Question: As per the threads <URL>
and <URL>
SOLR 4.x supports join across multiple cores. We tried it and its not giving any response.
Details are as follows:
Two cores:
1. proposition { stockitemid , name }
2. stocks { mc , counts }
Here "mc" references "stockitemid"
My query:
{!join from=mc to=stockitemid fromIndex=stocks}
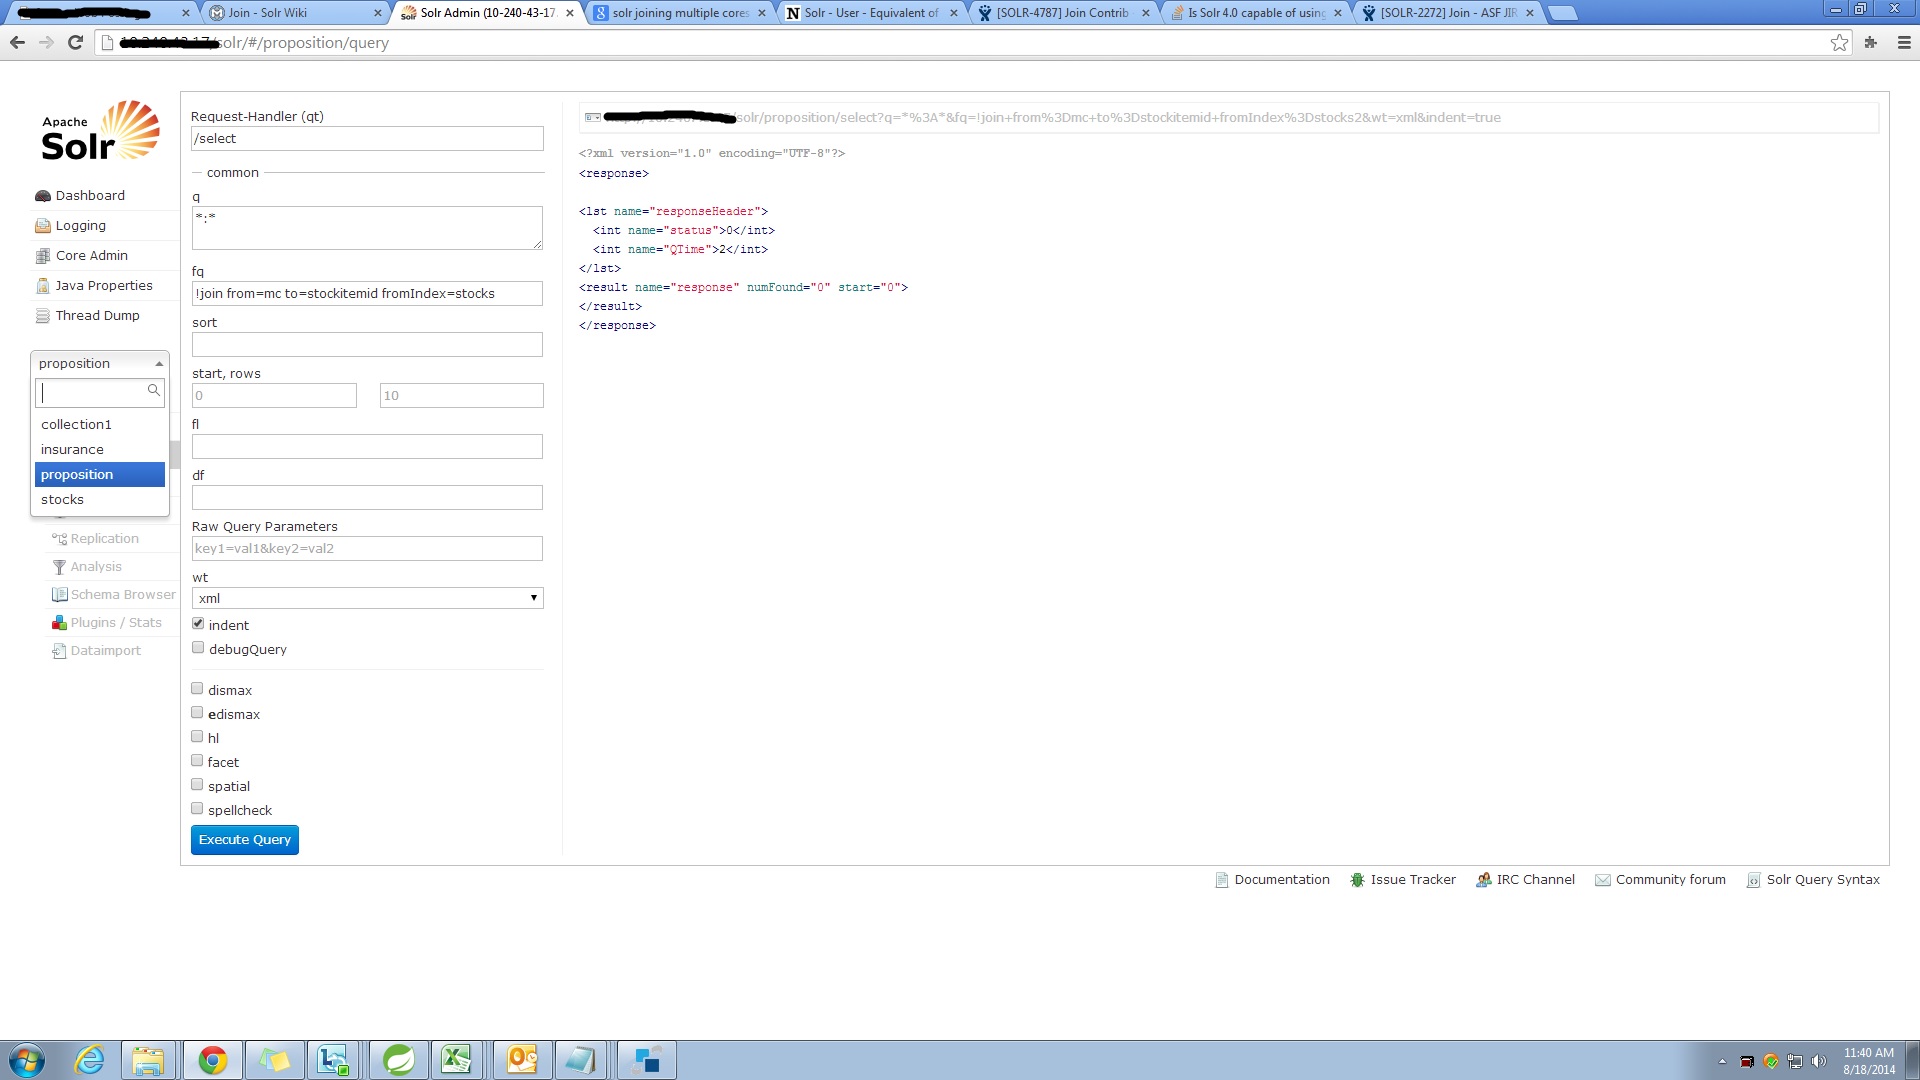
Answer: Try using the below code :
'{!join from=mc to=stockitemid fromIndex=stocks}*:*'